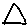
Label: triangle